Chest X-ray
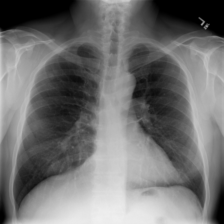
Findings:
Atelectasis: negative
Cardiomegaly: negative
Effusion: negative
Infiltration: negative
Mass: negative
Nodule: negative
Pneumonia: negative
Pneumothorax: negative
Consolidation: negative
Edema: negative
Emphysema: negative
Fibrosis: negative
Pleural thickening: negative
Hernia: negative